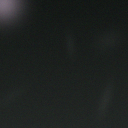
Screen state: off